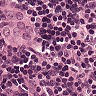
Metastatic tissue present: yes